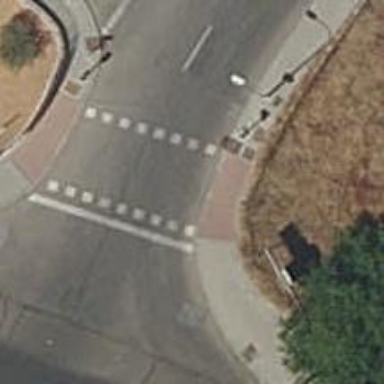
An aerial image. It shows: Uncontrolled road crossing.